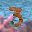
Label: 3